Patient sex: M
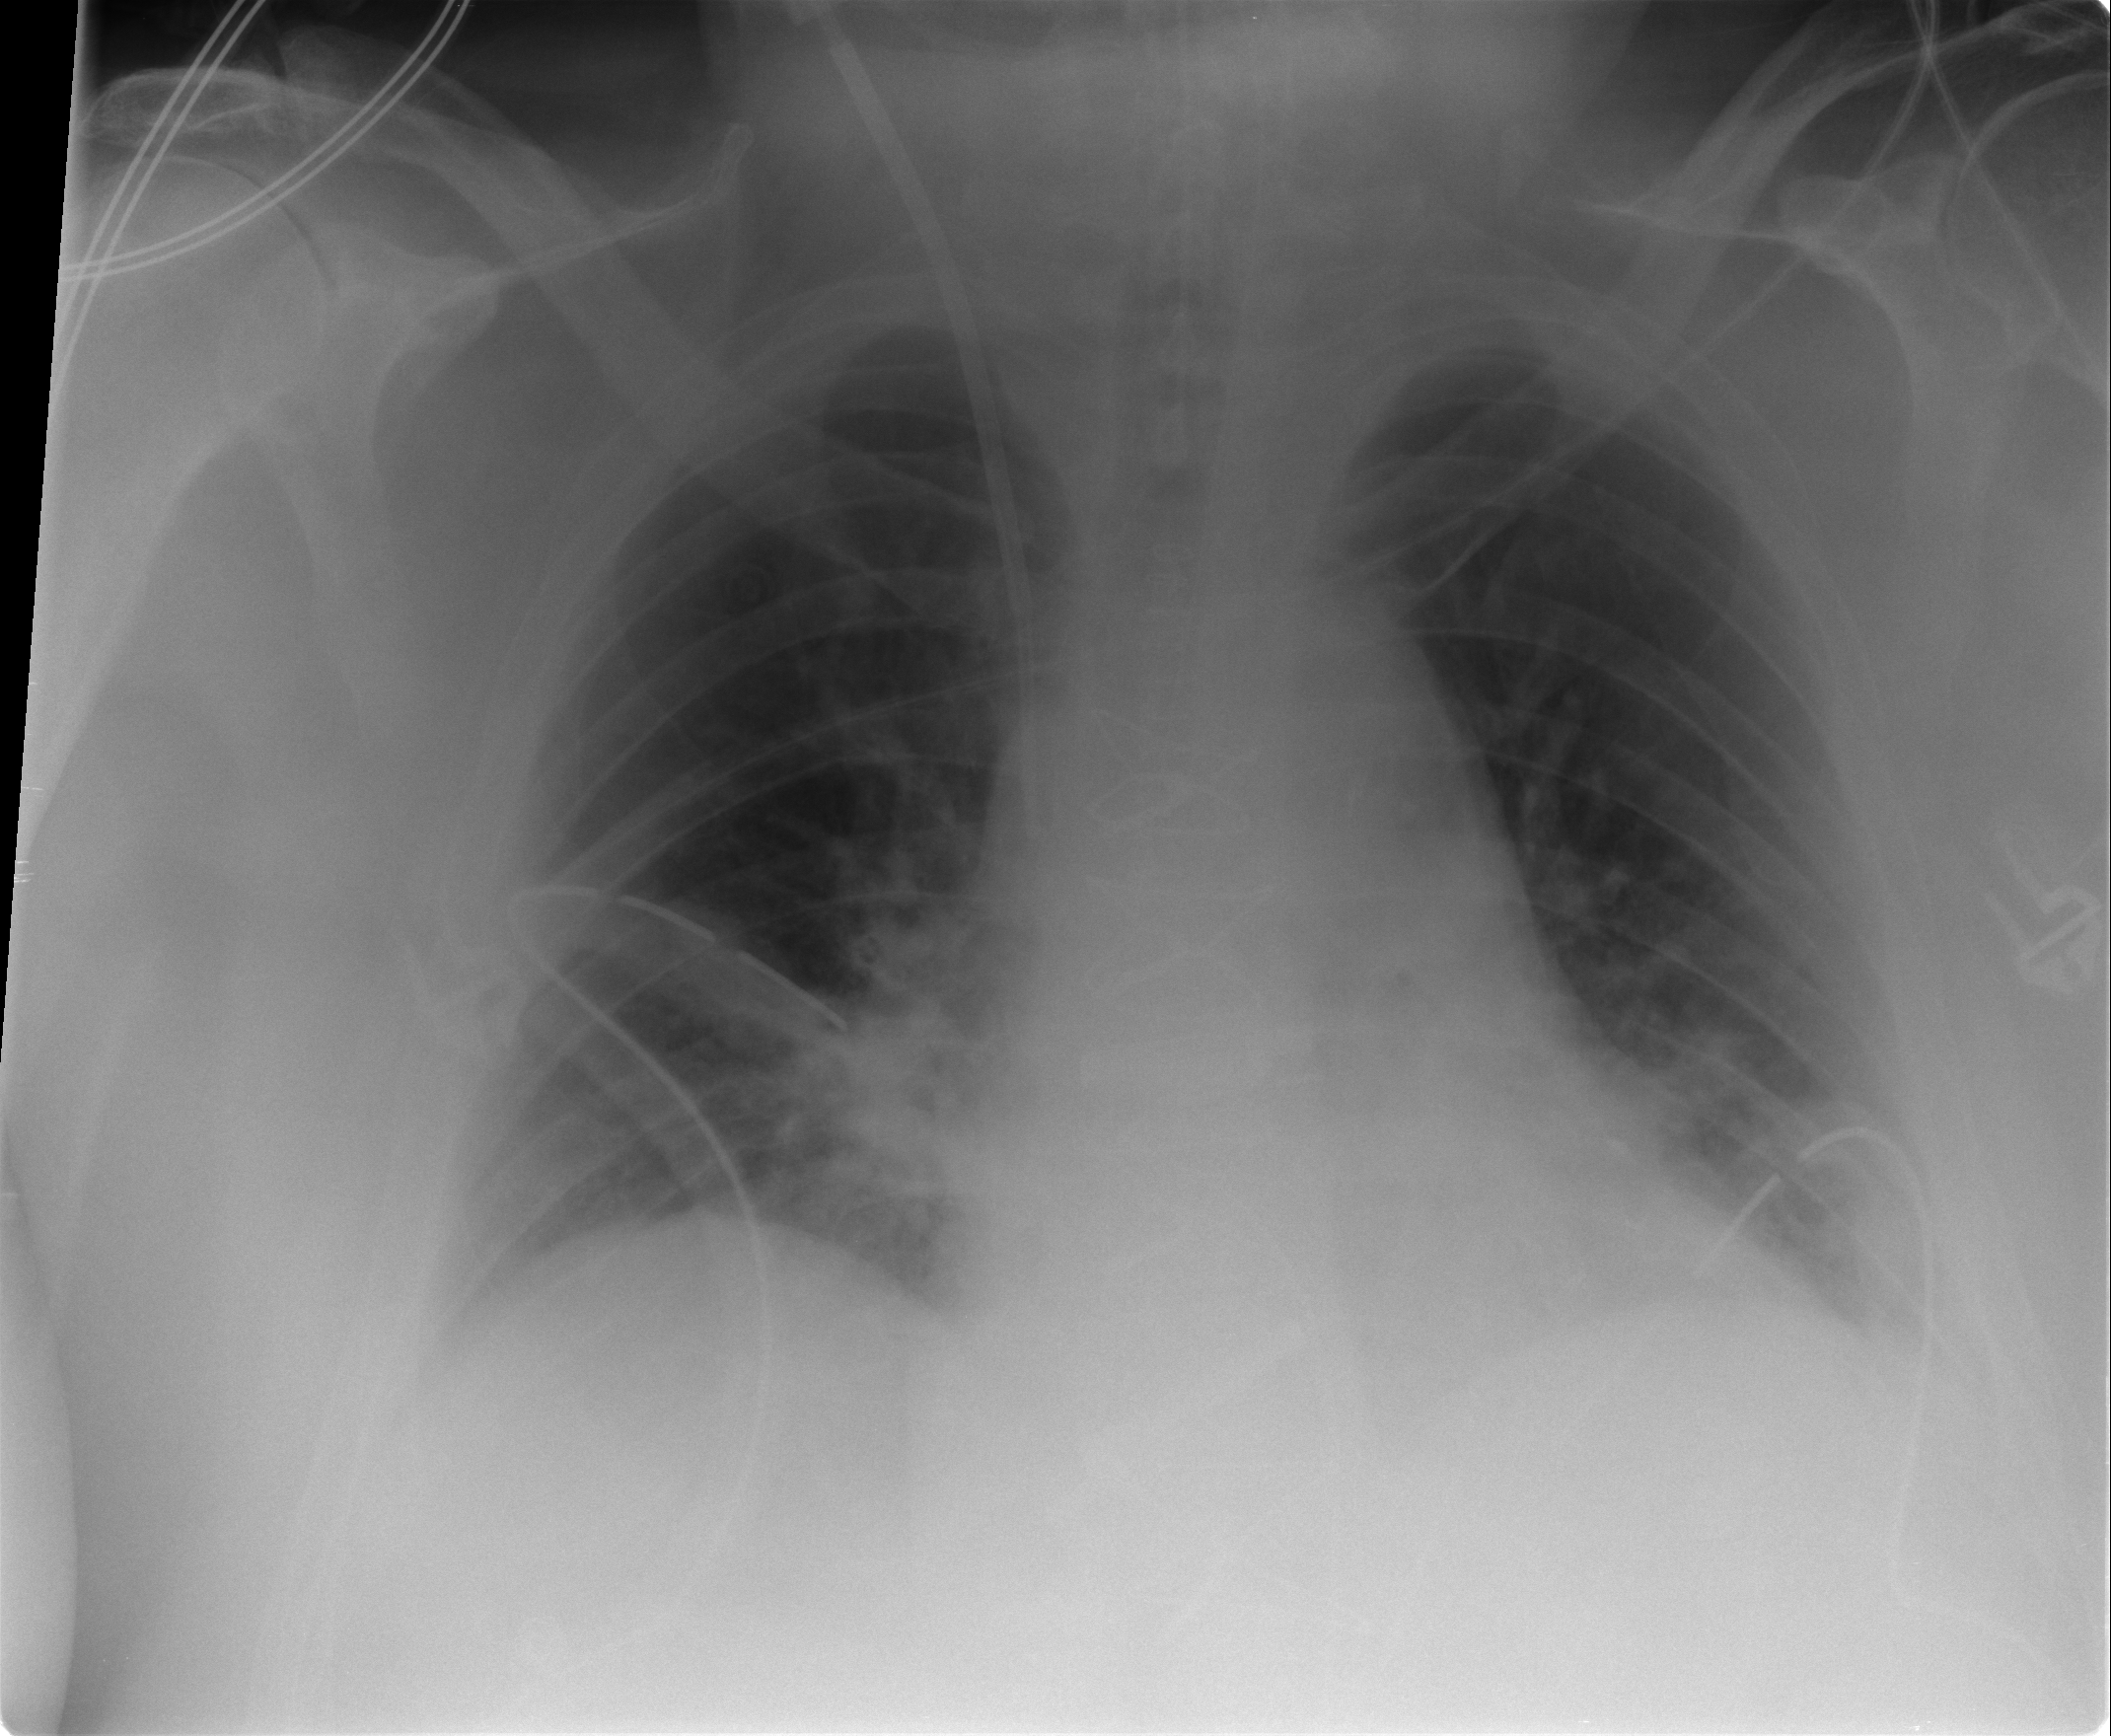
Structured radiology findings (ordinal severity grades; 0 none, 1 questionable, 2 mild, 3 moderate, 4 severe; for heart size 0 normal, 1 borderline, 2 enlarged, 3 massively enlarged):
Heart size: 2
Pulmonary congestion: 0
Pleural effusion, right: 0
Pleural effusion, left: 0
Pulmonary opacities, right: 0
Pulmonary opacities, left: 0
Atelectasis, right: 2
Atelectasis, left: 2